Question: If I have an 'NSTextView' which is in this state:

How can I tell the textview that if a user presses , that rather than extending right towards the 'o', it instead de-selects the 'e'? I though this had to do with the <URL>, but I have tried setting it to both 'NSSelectionAffinityUpstream' and 'NSSelectionAffinityDownstream' via the following code:
'''
[self setSelectionRange: NSMakeRange(9,6)
affinity: x
stillSelecting: NO];
'''
But that made no different. Hitting still selected the 'o'.
'NSTextView' knows how to do this SOMEHOW, because if you cursor position between 'w' and 'o', then hit until it matches the screenshot, then hit , it matches the behaviour I mentioned.
I'm ok to override the code and roll my own, but I would rather allow 'NSTextView' to do its own thing. Anyone know if I am missing anything?
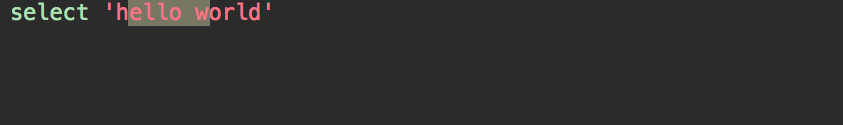
Answer: I'm not sure what you're trying to do, since this is the default text movement/selection modification behavior. Are you trying to override this to always do this one thing or are you trying to add another keyboard shortcut that overrides this behavior? In either case, some background:
Selection affinity doesn't quite work the way it sounds (this is a surprise to me after researching it just now). In fact there seems to be a disconnect between the affinity and the inherited 'NSResponder' actions corresponding to movement and selection modification. I'll get to that in a moment.
What you want to look at are the responder actions like '-moveBackwardAndModifySelection:', '-moveWordBackwardAndModifySelection:', and so on. Per the documentation, the first call to such selection-modifying movement actions determines the "end" of the selection that will be modified with subsequent calls to modify selection in either direction. This means that if your first action was to select forward ('-moveForwardAndModifySelection:'), the "forward end" (right end in left-to-right languages; left end in right-to-left, automagically) is what will be modified from that point forward, whether you call '-moveForward...' or '-moveBackward...'.
I discovered the disconnect between affinity and '-move...AndModifySelection:' by looking at the <URL>.
So, with all this in mind, you might have to add one step to your manual selection modification: First set an empty selection with a location where you'd like the selection origin to be (forward end if you want backward affinity; backward end if you want forward affinity), set a non-zero-length selection with the desired affinity.
Roundabout and ridiculous, I know, but I think that's how it has to be, given the CocoaTron source code.